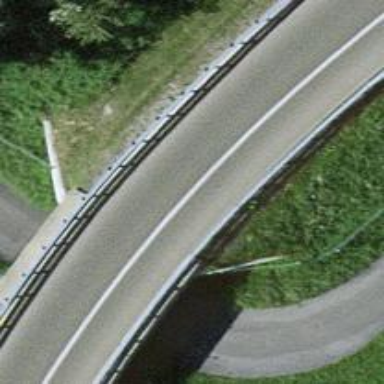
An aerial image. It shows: Asphalt bridge for motorway link.